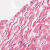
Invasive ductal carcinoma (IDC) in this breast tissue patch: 0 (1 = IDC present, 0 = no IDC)